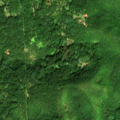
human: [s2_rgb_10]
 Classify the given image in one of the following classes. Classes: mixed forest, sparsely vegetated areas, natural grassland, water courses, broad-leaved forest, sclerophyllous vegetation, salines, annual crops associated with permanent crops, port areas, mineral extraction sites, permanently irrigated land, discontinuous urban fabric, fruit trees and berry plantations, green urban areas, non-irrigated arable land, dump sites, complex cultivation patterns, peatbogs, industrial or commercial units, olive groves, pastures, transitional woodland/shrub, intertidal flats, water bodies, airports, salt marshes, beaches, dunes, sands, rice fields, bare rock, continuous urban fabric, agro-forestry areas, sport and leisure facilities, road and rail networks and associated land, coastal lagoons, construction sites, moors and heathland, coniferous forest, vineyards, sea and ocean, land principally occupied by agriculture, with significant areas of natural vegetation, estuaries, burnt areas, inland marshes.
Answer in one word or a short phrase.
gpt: broad-leaved forest